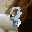
Label: 8